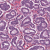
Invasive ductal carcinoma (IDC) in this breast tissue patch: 1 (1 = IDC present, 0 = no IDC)